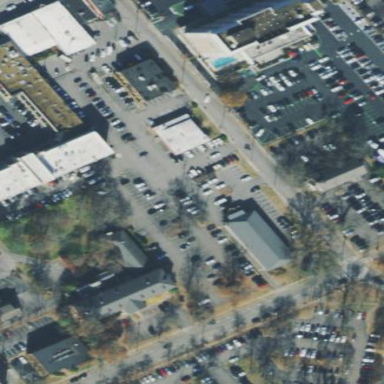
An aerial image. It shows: Parking area with asphalt surface.